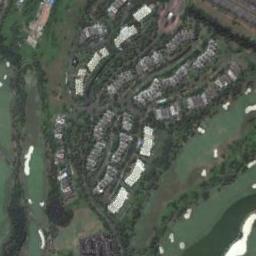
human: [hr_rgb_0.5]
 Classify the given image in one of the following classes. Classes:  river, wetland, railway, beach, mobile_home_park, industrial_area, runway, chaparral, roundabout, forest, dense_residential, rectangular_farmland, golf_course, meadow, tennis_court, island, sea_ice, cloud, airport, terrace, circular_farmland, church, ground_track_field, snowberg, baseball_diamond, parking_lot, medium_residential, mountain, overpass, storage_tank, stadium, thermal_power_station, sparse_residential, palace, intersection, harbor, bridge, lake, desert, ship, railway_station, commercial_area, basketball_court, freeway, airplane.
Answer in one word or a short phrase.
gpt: golf_course